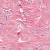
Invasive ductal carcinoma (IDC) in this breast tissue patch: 0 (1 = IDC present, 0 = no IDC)